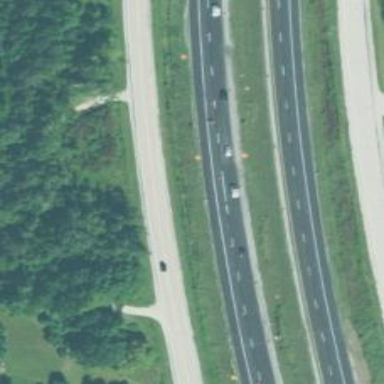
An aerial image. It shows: Motorway.